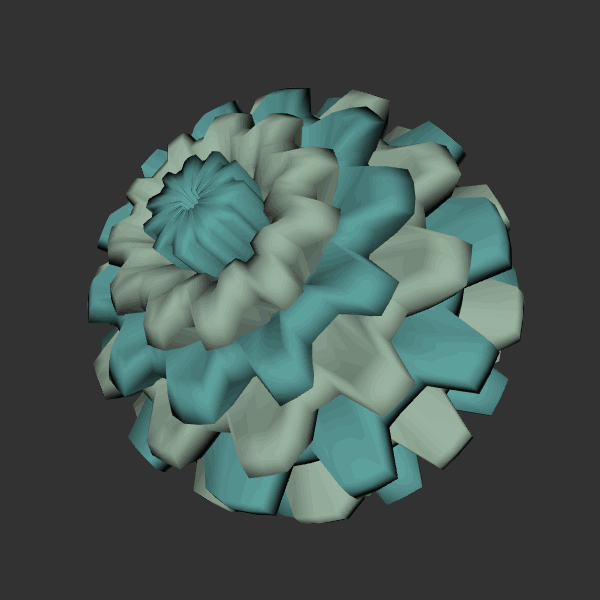
Background: dark